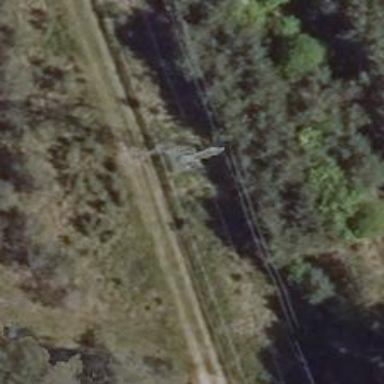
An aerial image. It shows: Power tower.